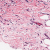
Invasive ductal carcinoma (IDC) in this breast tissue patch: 1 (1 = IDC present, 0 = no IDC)